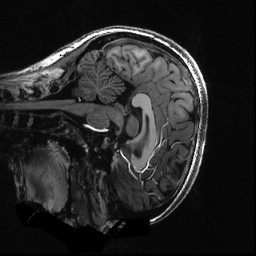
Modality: T1w
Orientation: sagittal
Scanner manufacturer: siemens
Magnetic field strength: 6.98 T
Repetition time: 2.6 s
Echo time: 0.00343 s